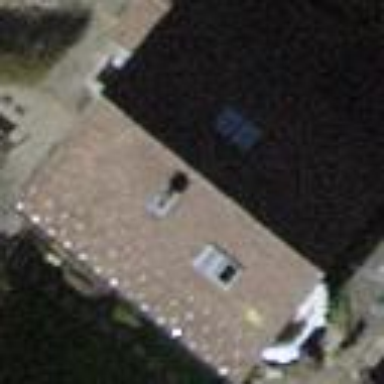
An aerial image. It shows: Building with gabled roof.